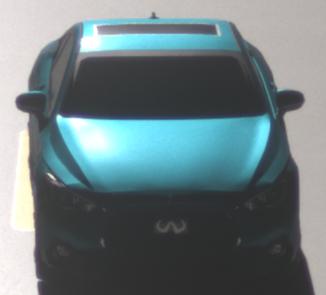
Make: Infiniti
Model: Q60 2.0t
Detailed model: Q60 (V37)
Model produced from: 2016/10
Model produced until: 2018/08
Doors: 2
Color: blue
Road condition: wet road
Daytime: morning or afternoon
Contrast: high contrast